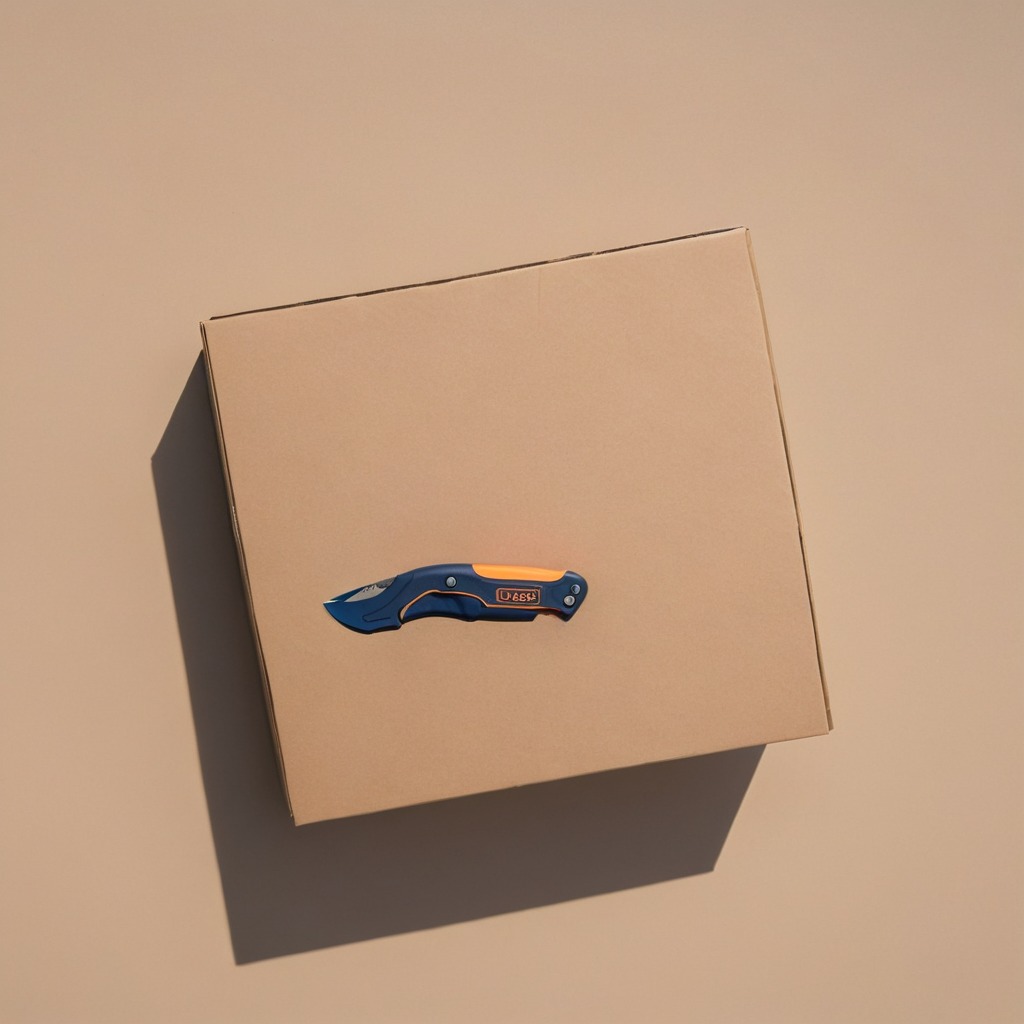
A utility knife lying on a clean dry cardboard box surface in an outdoor workshop during daytime bright natural light soft shadows slightly creased but